Question: '''
<asp:GridView ID="GridView1">
<Columns>
<asp:TemplateField>
<ItemTemplate>
<asp:DropDownList></asp:DropDownList>
<input type="tel" id="contract">
</ItemTemplate>
</asp:TemplateField>
<asp:TemplateField>
<ItemTemplate>
<asp:Label><asp:Label>
<asp:Label><asp:Label>
</ItemTemplate>
</asp:TemplateField>
<asp:TemplateField>
<ItemTemplate>
<input type="tel" id="Hours">
</ItemTemplate>
</asp:TemplateField>
</Columns>
</asp:GridView>
'''
I am trying to use JQuery as a quick way to validate the template fields in my GridView. For example, if the SelectedValue of my DropDownList = RENT READY, then the Hours input should not be blank. So I want to use JQuery to get a count of all times that I can narrow down to a select with a value of RENT READY whose corresponding Hours input = blank. I've tried:
'''
$("#GridView1 select[value=RENT READY]").find("input[type=tel]").eq(1)
'''
and
'''
$("#GridView1 select[value=RENT READY]").next("input[type=tel]").next("input[type=tel]")
'''
and
'''
$("#GridView1 select[value=RENT READY]").next("input[type=tel value=''])
'''
But always returns undefined. The select piece works just fine. It has no problem finding the selects with a value of RENT READY. It's the 2nd piece where I try to narrow it down further to just the selects with an input relative 2 doors down with a blank value that isn't working.

Edit: Final Code
'''
$('#GridView1 select').filter(function () {
return ($(this).val() == 'RENT READY');
}).closest('tr').find('input[type=tel]').filter(function () {
return ($(this).val() == "" && $(this).attr("id") == "Hours");
}).length
'''
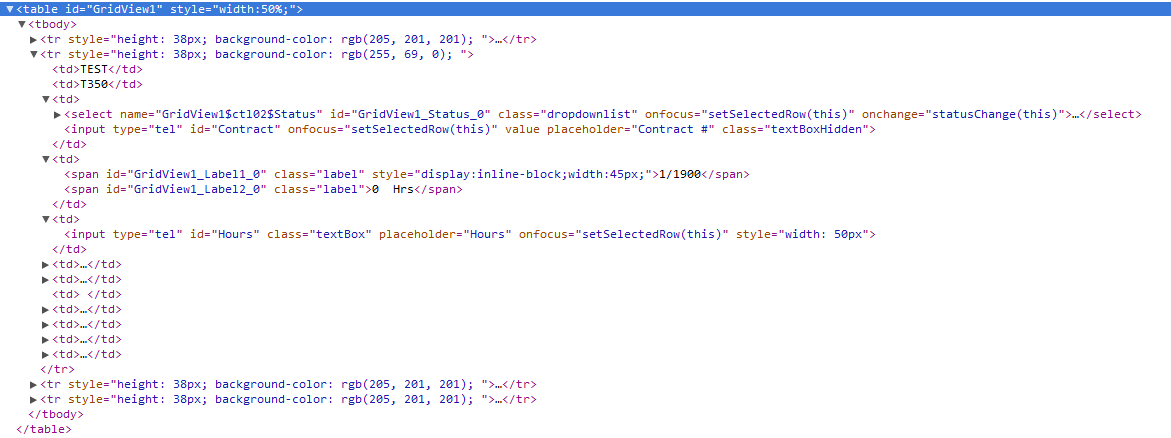
Answer: I don't think that is a valid way to select a drop down with value "RENT READY".
You should do it like below,
'''
$('#GridView1 select').filter(function () {
return ($(this).val() == 'RENT READY');
})
'''
To get the 'tel' find the closest 'tr' and do a find.. or you can do '.next .next' on select parent.
'''
$('#GridView1 select').filter(function () {
return ($(this).val() == 'RENT READY');
}).closest('tr').find('input[type=tel]')
'''